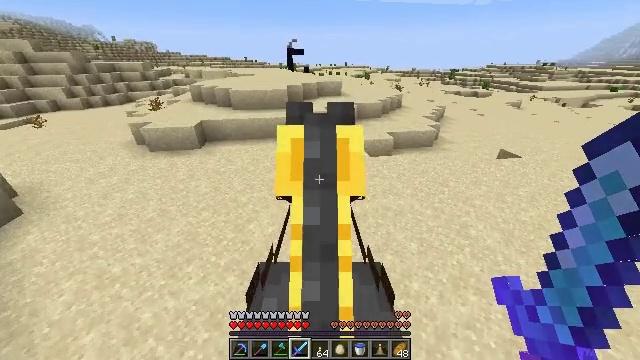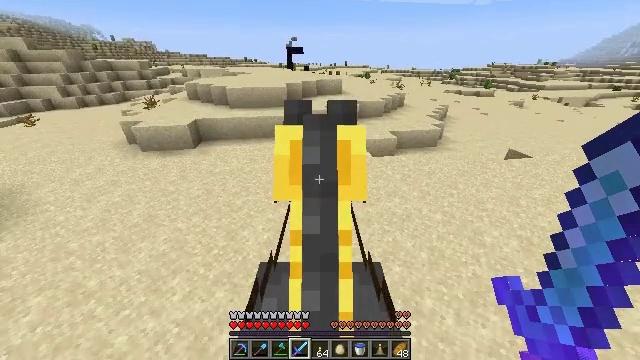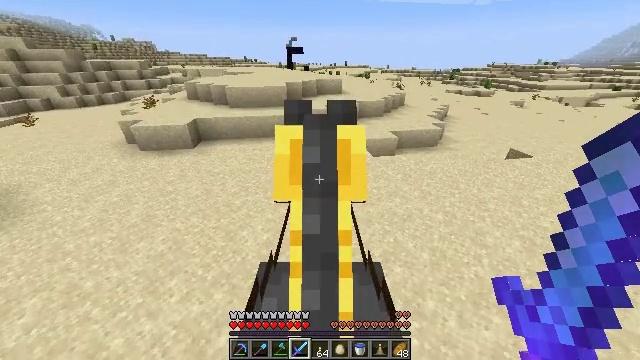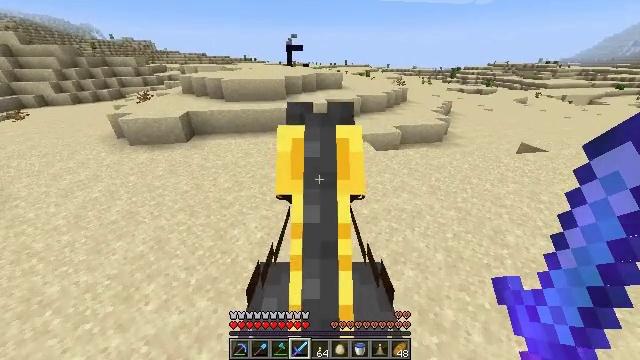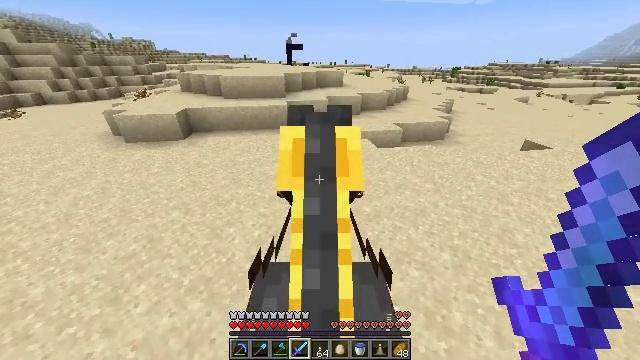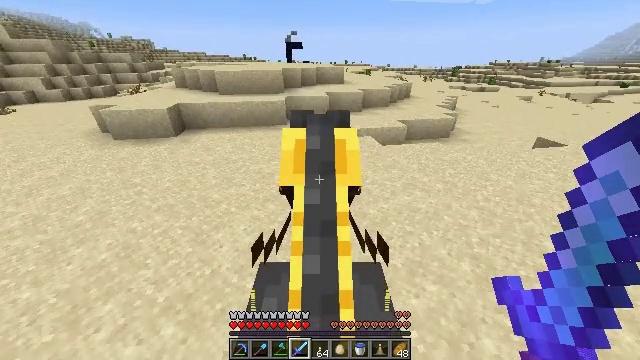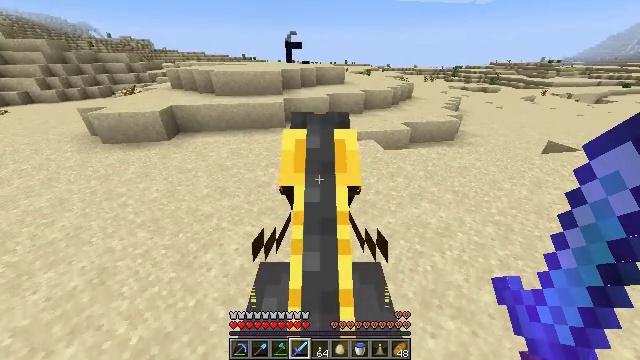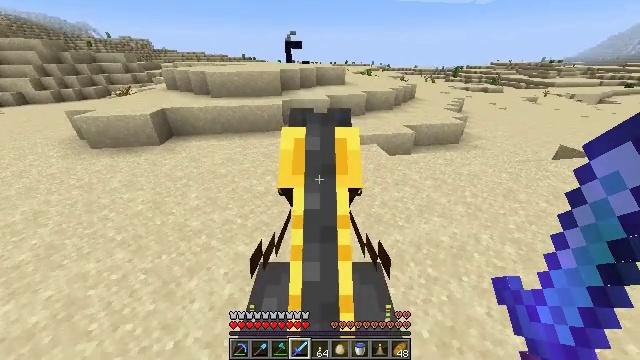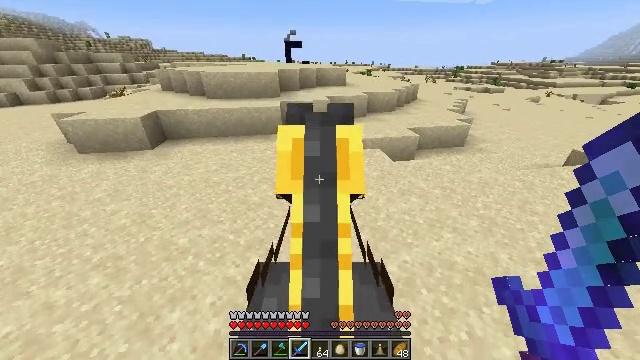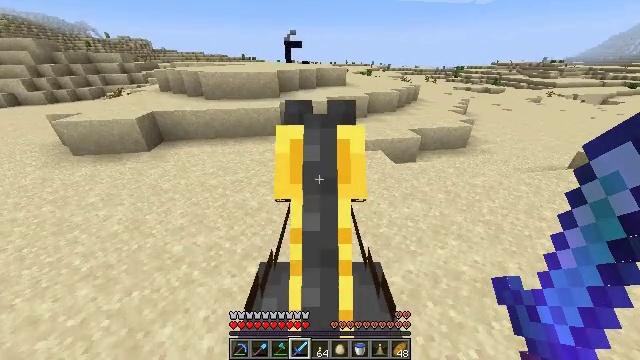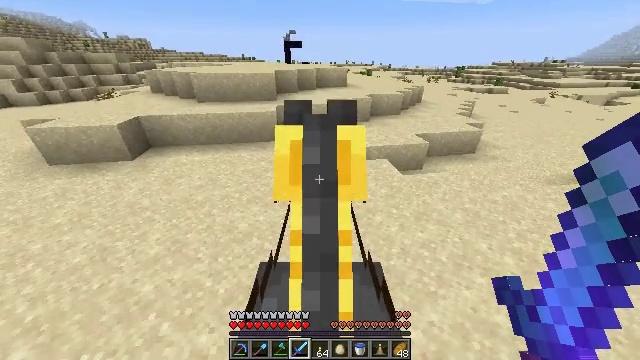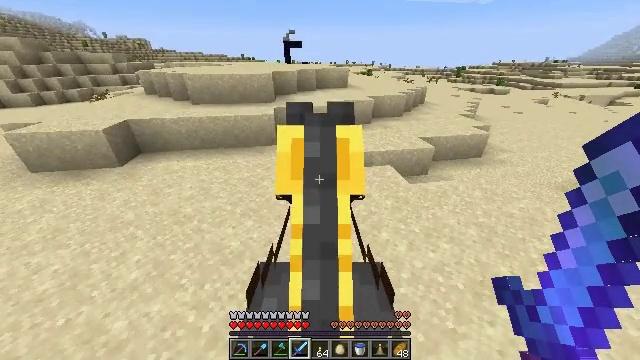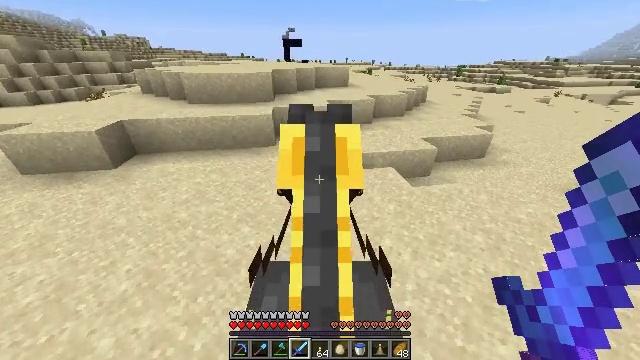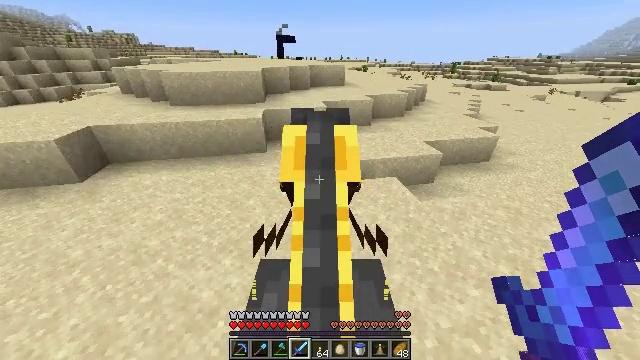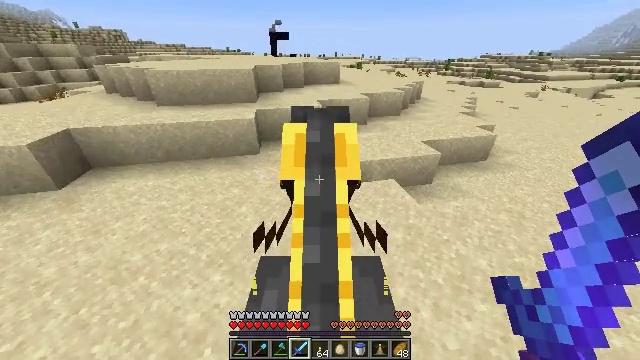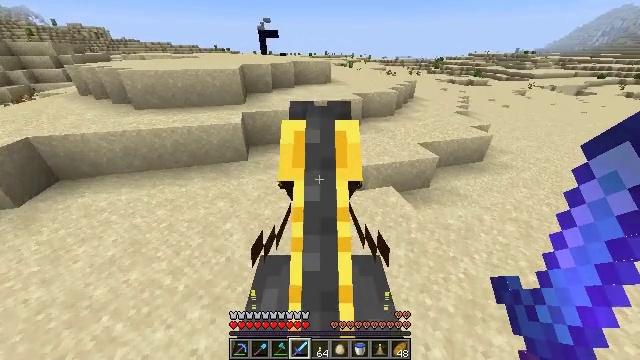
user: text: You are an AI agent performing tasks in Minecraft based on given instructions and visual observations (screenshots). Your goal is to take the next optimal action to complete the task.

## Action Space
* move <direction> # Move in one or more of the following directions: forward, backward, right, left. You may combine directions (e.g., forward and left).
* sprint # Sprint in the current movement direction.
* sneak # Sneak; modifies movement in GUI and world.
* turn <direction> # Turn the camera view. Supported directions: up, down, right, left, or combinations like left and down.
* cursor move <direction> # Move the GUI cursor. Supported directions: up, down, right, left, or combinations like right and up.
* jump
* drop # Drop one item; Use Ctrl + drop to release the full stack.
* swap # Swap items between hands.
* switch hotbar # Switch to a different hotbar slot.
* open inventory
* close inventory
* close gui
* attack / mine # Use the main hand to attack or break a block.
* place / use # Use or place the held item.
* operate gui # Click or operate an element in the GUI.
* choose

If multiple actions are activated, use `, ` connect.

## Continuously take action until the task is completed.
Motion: motion action
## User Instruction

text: Collect sandstone by mining.
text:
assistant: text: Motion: move forward, sprint
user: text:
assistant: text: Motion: move forward, sprint
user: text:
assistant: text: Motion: move forward, sprint
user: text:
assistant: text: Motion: move forward, sprint
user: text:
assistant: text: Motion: move forward, sprint
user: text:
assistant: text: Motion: move forward, sprint
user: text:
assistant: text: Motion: move forward, sprint
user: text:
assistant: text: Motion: move forward, sprint
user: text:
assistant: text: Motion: move forward, sprint
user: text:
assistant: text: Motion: move forward, sprint
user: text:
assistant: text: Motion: move forward, sprint
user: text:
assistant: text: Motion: move forward, sprint
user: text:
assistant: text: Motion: move forward, sprint, turn right
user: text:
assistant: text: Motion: move forward, sprint, turn right
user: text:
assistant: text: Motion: move forward, sprint, turn right
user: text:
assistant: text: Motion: move forward, sprint, turn right
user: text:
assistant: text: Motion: move forward, sprint
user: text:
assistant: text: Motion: move forward, sprint
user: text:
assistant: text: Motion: move forward, sprint
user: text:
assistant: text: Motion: move forward, sprint
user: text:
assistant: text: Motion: move forward, sprint
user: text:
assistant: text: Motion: move forward, sprint
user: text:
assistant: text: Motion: move forward, sprint
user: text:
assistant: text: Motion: move forward, sprint
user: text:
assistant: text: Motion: move forward, sprint
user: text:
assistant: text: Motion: move forward, sprint
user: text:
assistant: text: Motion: move forward, sprint
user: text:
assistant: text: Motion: move forward, sprint
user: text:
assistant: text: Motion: move forward, sprint
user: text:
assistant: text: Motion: move forward, sprint